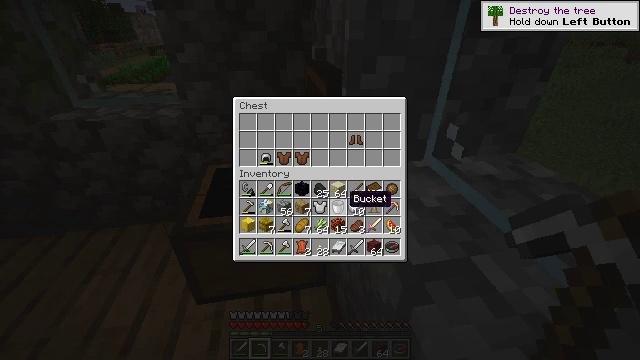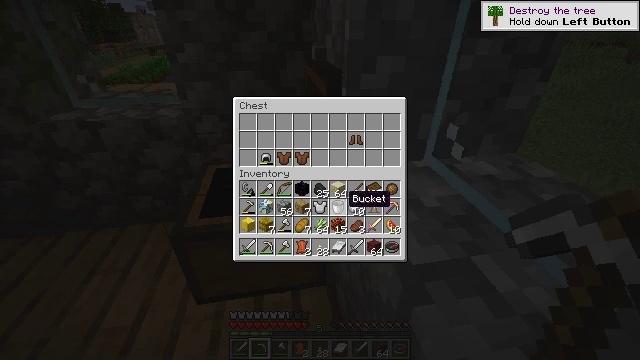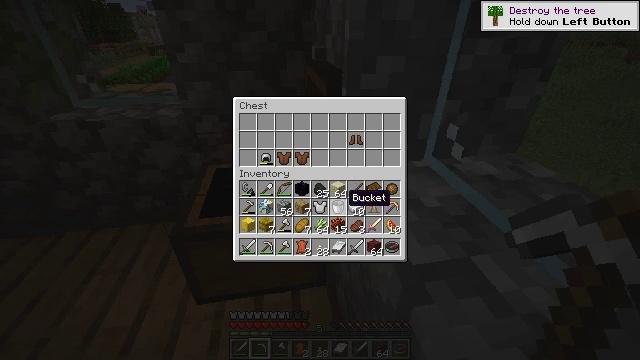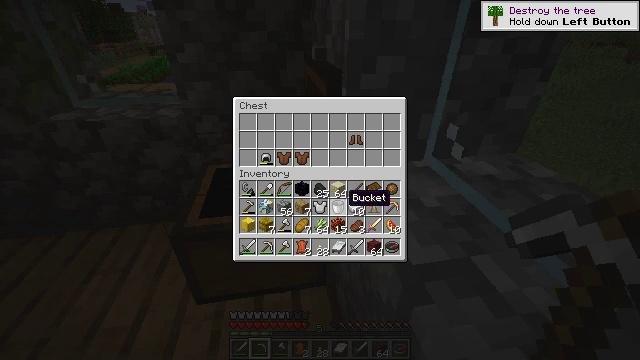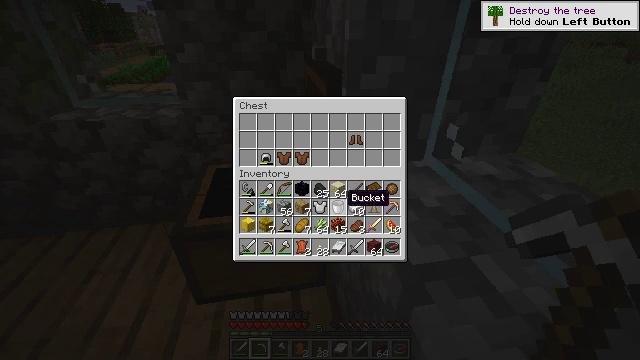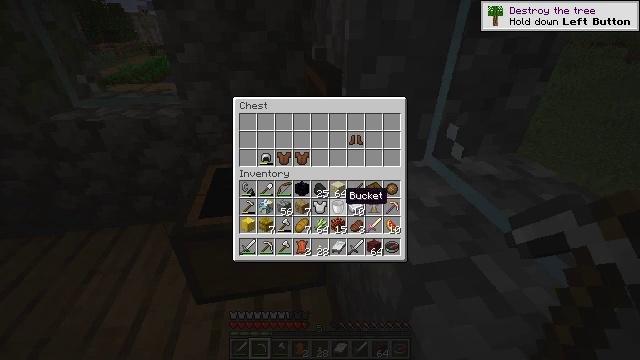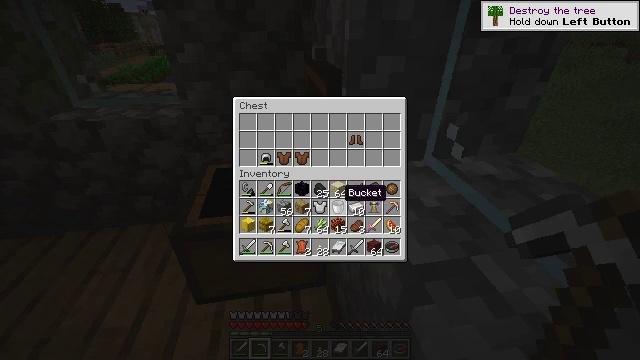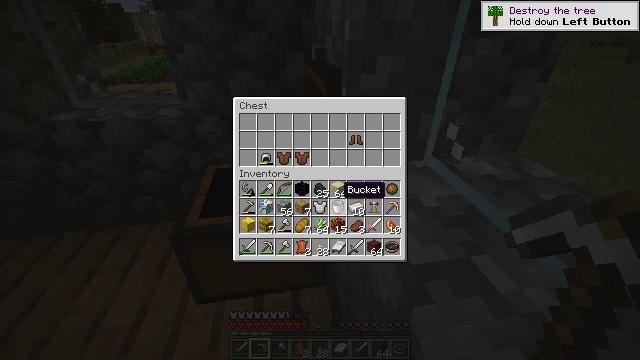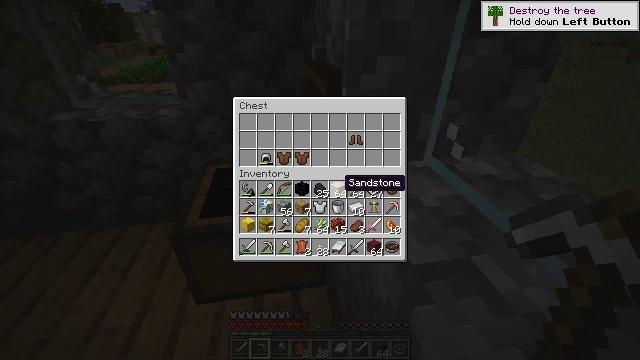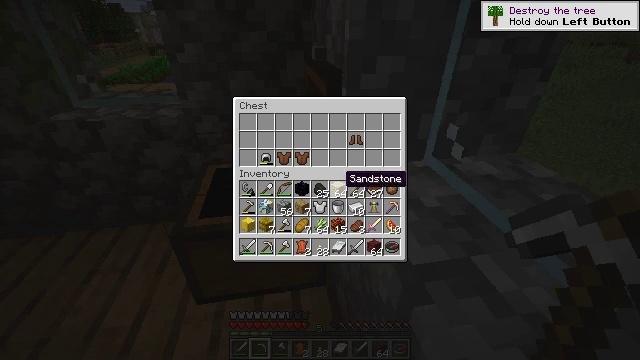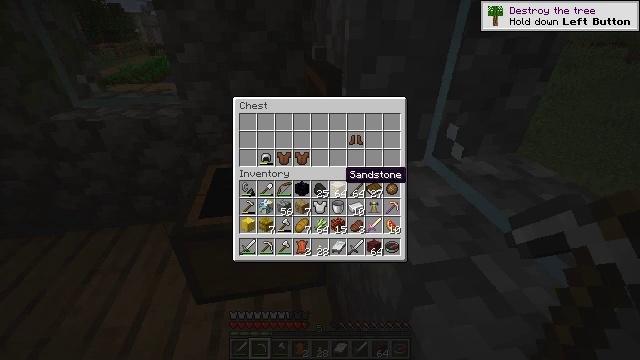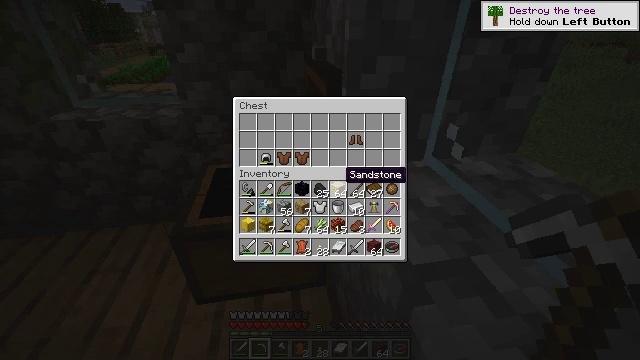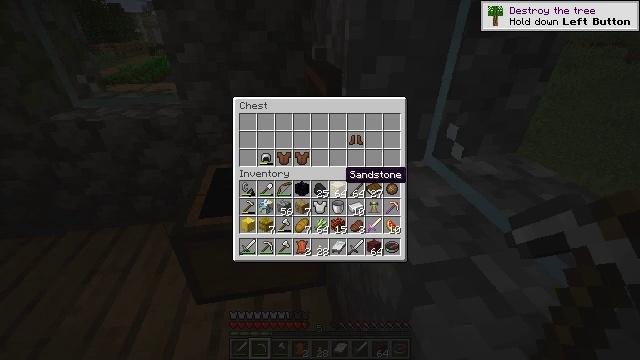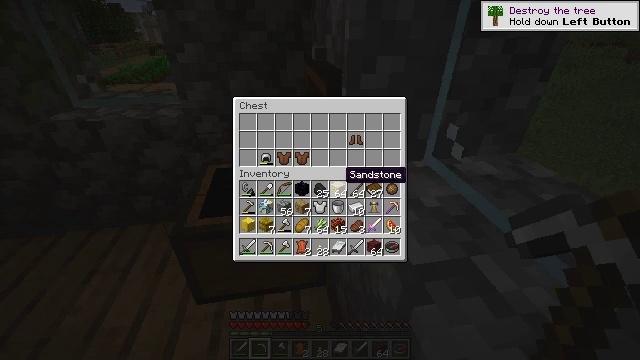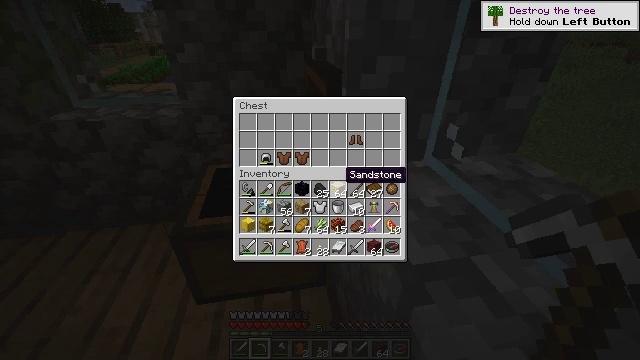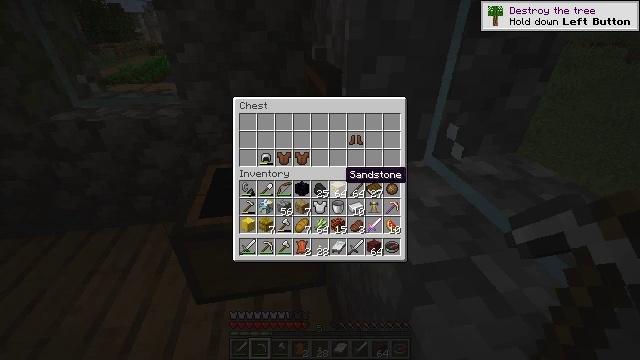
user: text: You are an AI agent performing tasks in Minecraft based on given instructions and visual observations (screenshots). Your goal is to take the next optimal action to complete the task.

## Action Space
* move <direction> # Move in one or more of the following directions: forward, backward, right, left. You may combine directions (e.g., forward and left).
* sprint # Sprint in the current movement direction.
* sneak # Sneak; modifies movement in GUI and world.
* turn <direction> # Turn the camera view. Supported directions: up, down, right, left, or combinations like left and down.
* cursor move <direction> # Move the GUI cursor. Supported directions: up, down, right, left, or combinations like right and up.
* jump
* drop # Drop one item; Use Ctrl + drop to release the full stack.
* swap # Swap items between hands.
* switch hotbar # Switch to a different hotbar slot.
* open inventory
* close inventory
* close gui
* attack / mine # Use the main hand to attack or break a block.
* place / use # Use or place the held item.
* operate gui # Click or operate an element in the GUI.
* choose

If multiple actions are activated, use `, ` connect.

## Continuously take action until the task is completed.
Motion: motion action
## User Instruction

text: Mine the cauldron block.
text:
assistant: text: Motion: no_op
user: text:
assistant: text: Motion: no_op
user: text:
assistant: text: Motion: no_op
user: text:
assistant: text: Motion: no_op
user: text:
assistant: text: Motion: no_op
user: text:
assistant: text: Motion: no_op
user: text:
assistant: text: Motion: no_op
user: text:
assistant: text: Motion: turn up
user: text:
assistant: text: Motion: no_op
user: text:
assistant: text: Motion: no_op
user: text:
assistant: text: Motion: no_op
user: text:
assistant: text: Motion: no_op
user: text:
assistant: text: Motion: no_op
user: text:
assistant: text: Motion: no_op
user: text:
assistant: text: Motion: no_op
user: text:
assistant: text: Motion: no_op
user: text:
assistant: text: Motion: no_op
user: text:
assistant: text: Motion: no_op
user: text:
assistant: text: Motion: no_op
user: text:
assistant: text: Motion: no_op
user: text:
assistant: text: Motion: no_op
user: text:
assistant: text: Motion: no_op
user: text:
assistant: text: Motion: no_op
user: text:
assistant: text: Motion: no_op
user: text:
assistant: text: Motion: no_op
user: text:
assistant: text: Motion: no_op
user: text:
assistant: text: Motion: no_op
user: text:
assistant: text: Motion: no_op
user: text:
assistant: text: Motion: no_op
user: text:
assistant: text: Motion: attack / mine